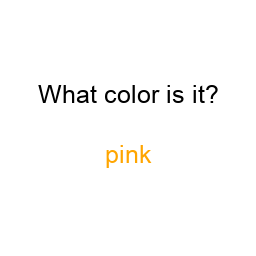
Color: orange
Color name shown: pink
Background color: white
Question text color: black